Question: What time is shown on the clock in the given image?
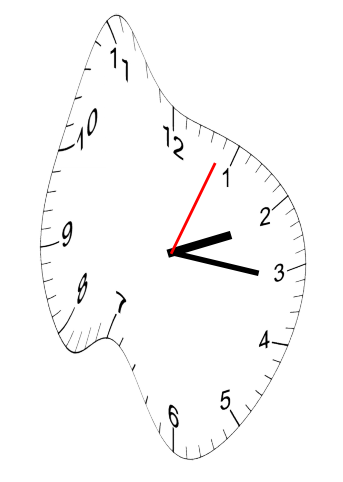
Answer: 02:16:04